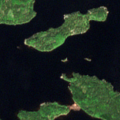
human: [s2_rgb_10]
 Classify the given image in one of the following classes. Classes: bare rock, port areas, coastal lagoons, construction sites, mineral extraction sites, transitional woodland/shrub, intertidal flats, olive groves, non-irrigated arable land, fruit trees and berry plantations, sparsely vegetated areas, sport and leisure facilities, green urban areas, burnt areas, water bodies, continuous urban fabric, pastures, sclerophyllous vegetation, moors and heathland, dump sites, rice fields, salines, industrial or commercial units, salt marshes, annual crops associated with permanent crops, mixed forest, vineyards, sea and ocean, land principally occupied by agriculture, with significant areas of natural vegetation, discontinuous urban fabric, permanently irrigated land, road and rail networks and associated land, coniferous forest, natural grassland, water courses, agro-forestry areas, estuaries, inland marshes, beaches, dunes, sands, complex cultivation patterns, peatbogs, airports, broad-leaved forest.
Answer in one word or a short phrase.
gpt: coniferous forest, mixed forest, water bodies